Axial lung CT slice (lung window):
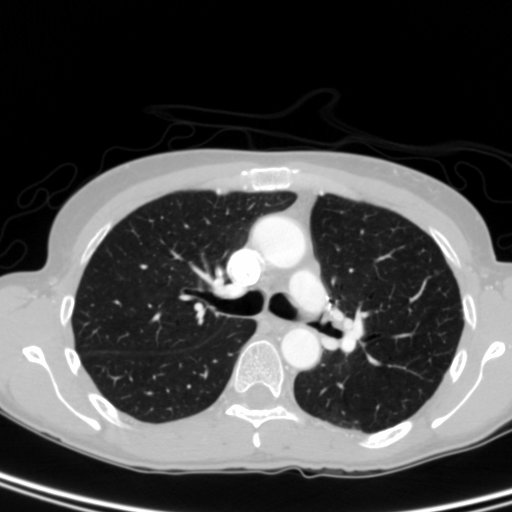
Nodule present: no